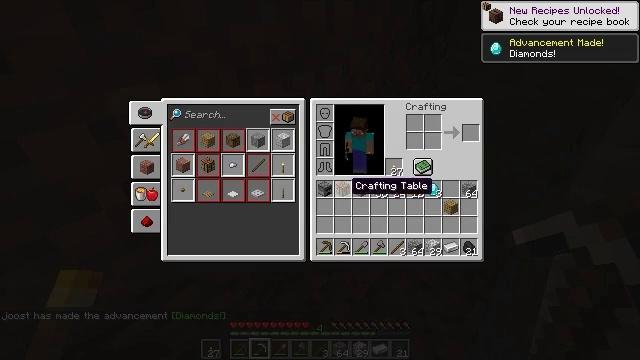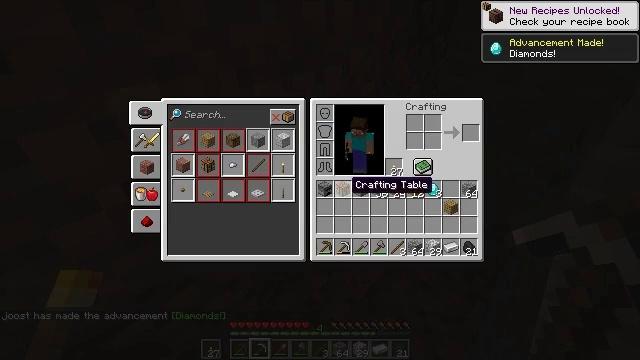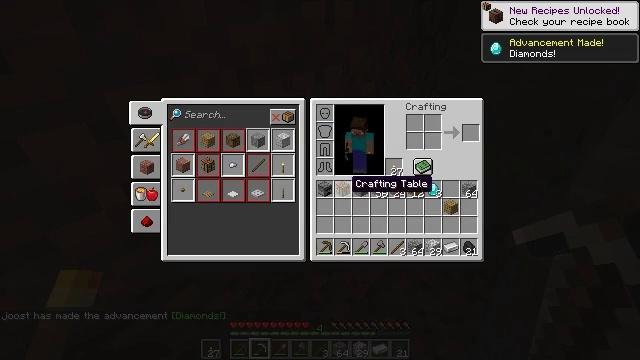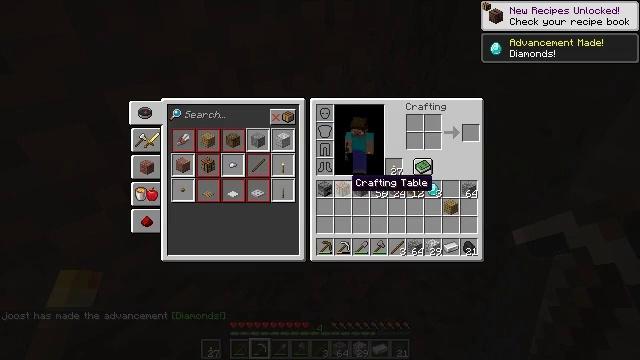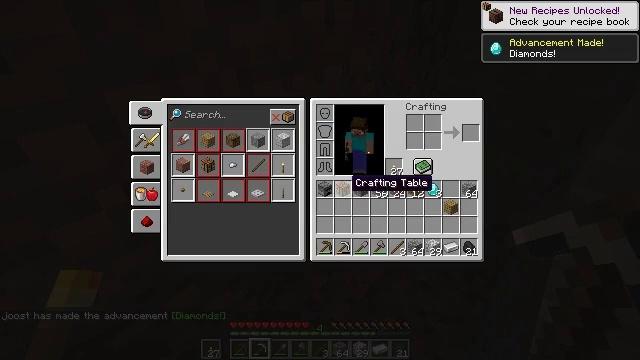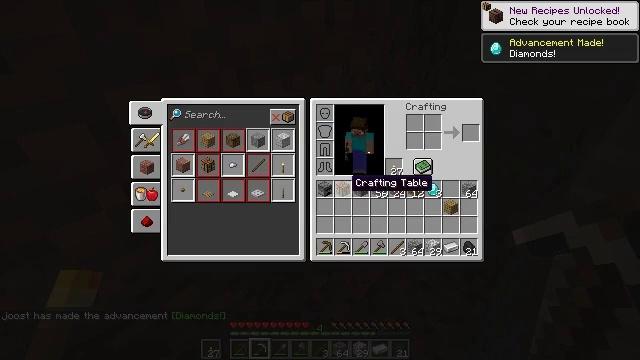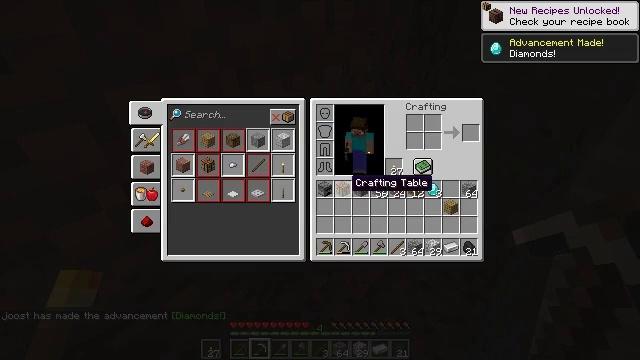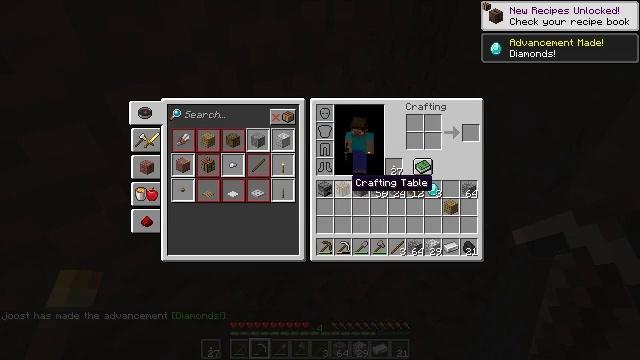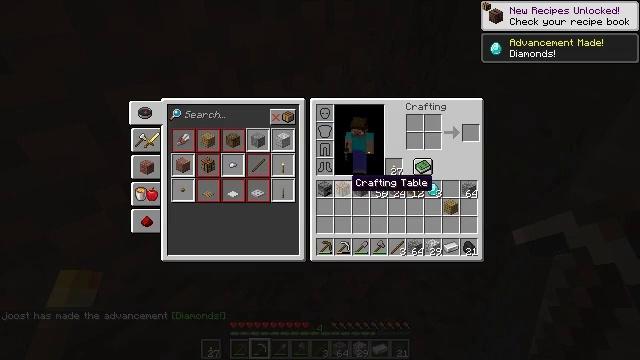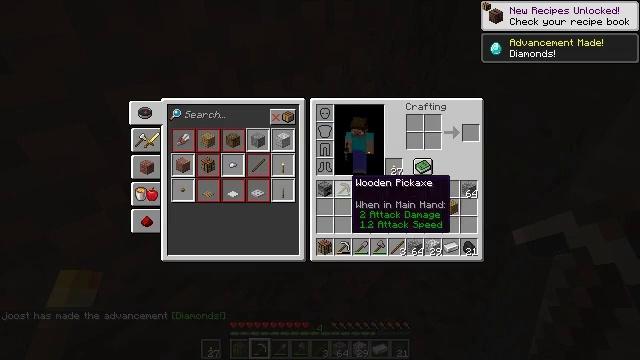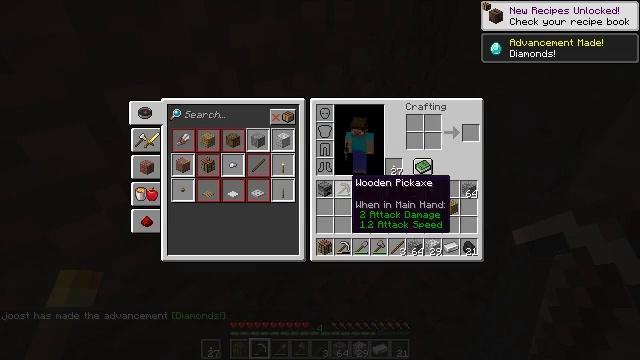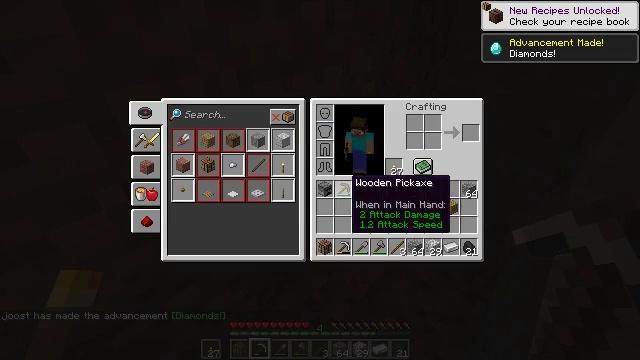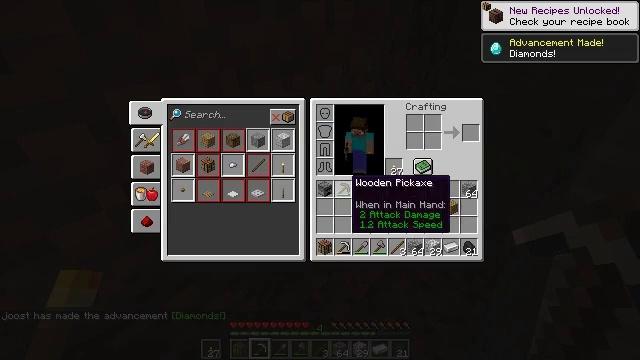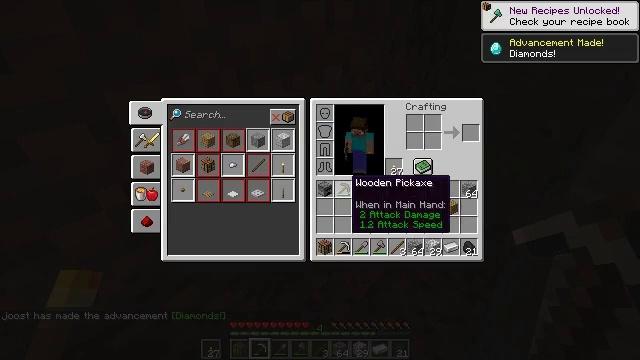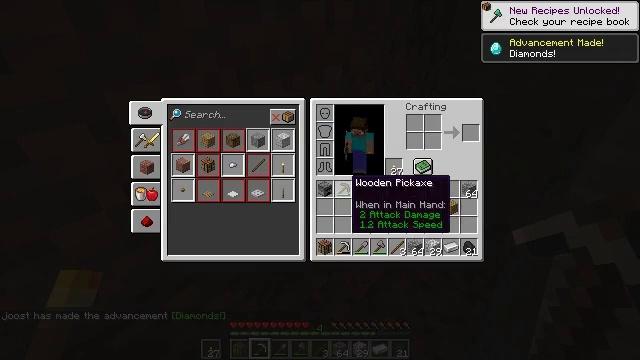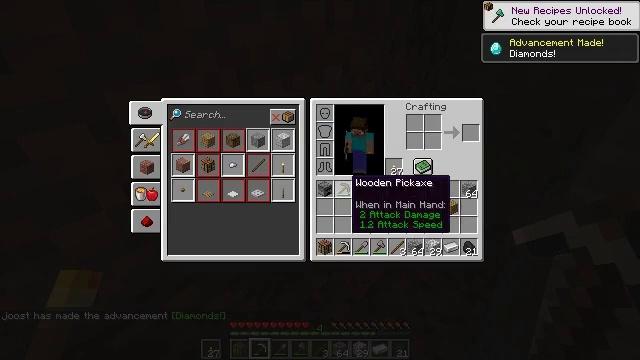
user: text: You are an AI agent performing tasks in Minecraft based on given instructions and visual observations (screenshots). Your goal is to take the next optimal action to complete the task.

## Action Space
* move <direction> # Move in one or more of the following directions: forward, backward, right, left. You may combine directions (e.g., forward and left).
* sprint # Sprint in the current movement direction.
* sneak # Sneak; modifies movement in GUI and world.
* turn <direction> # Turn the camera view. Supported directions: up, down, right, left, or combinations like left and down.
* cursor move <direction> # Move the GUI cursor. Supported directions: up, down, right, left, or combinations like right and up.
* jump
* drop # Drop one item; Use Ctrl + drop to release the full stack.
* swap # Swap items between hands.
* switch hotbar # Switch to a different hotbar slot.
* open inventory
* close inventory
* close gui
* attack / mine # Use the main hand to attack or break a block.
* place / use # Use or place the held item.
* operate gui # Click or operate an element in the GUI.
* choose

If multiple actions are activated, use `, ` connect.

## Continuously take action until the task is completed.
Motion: motion action
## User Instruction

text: Collect dirt by holding left button.
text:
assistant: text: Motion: no_op
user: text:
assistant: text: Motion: no_op
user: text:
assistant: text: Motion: no_op
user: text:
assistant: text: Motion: no_op
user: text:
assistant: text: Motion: no_op
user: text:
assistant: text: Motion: no_op
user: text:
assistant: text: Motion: no_op
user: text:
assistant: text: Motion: no_op
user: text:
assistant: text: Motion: switch to hotbar 1
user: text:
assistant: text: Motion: switch to hotbar 1
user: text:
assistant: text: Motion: switch to hotbar 1
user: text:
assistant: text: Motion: switch to hotbar 1
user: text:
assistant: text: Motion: no_op
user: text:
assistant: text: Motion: no_op
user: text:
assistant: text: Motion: no_op
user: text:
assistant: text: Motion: close inventory
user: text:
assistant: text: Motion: close inventory
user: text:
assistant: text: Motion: close inventory
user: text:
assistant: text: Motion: close inventory
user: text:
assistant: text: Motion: no_op
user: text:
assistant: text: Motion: turn right and down
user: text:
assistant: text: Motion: turn right and down
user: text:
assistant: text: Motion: turn right
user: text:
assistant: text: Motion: no_op
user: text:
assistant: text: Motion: no_op
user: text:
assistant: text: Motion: turn right and down
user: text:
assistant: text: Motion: turn right and down, switch to hotbar 1
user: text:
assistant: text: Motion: turn right, switch to hotbar 1
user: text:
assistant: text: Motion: turn right and up, switch to hotbar 1
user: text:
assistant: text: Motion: turn right and up, switch to hotbar 1